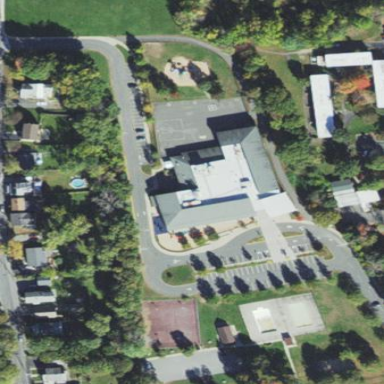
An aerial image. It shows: School building.